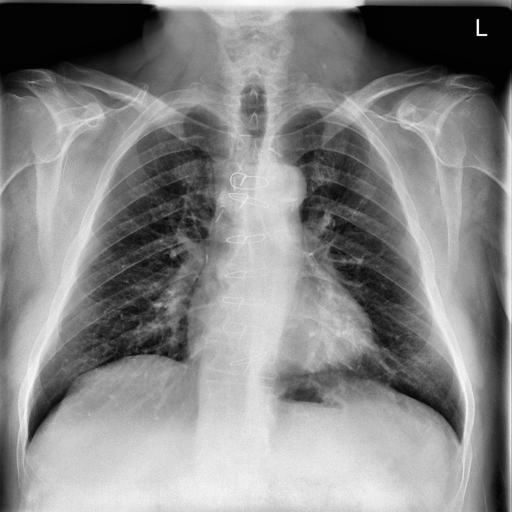
Finding: NORMAL